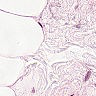
Metastatic tissue present: no